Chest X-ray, AP view. Patient: 76 years old, sex M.
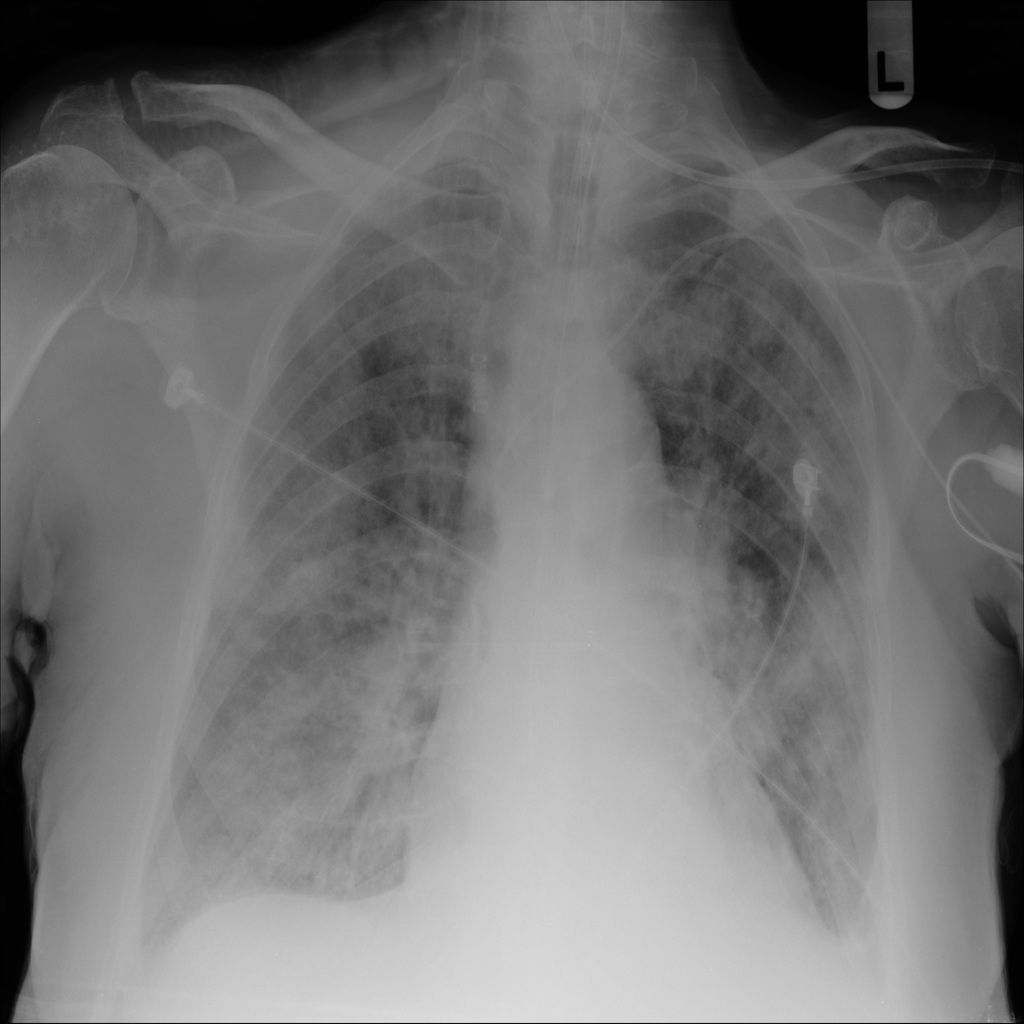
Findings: Infiltration